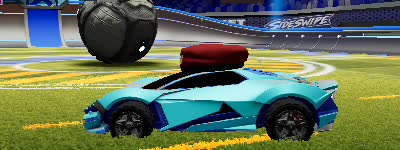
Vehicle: werewolf